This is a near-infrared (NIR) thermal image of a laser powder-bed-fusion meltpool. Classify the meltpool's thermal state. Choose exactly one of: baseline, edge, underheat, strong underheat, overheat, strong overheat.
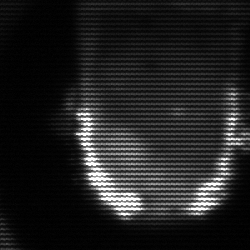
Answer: baseline